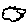
Label: cloud